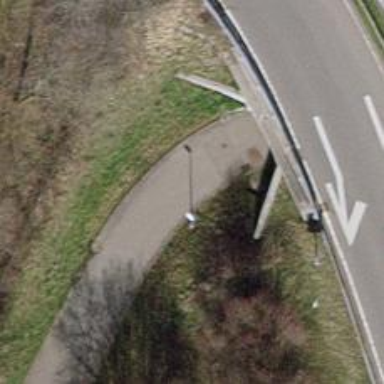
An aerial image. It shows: Footway tunnel.